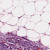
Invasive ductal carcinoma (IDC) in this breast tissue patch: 1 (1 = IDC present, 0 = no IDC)